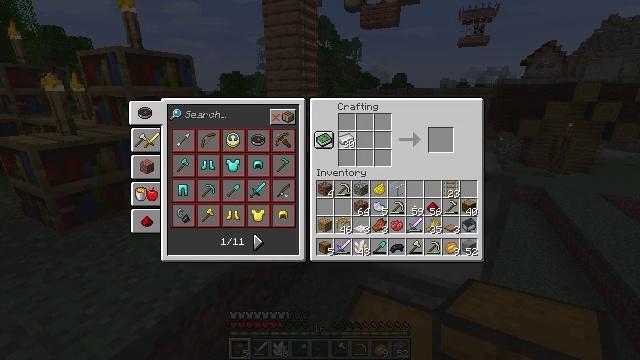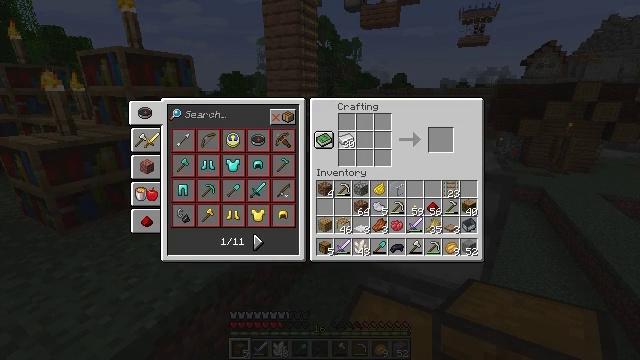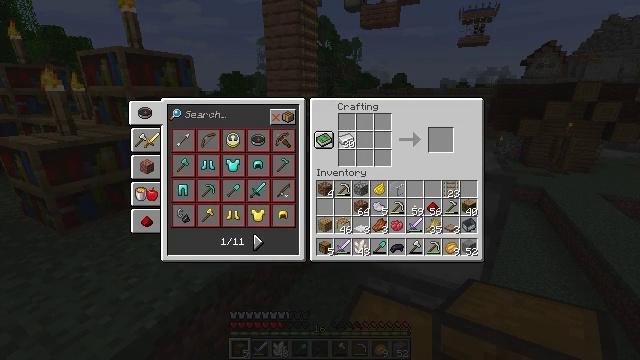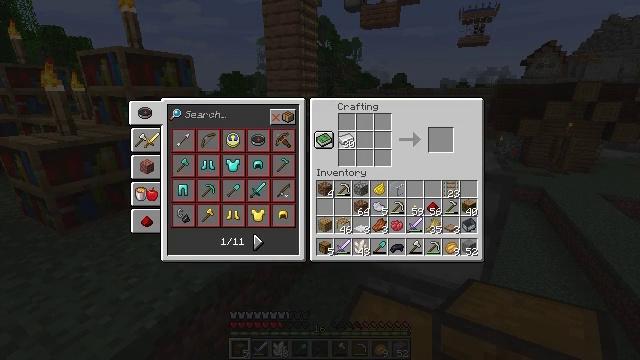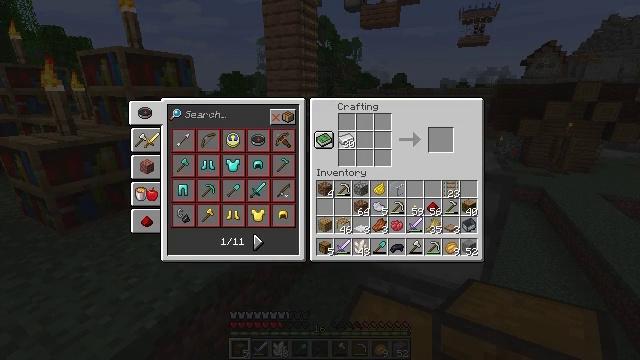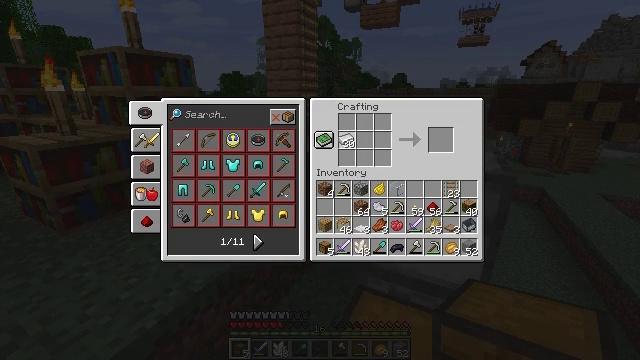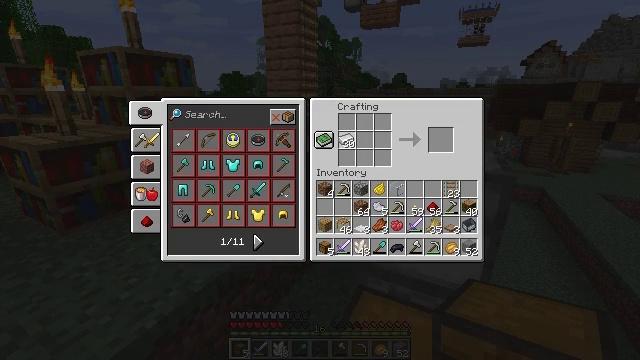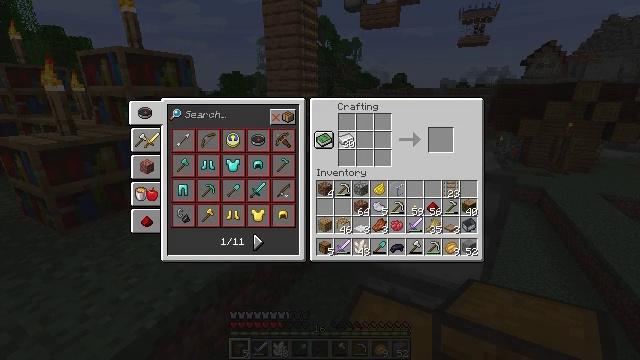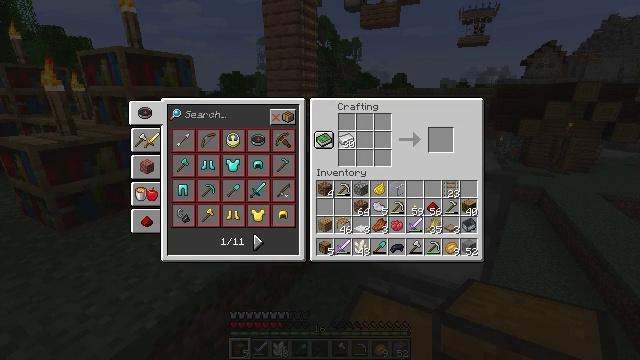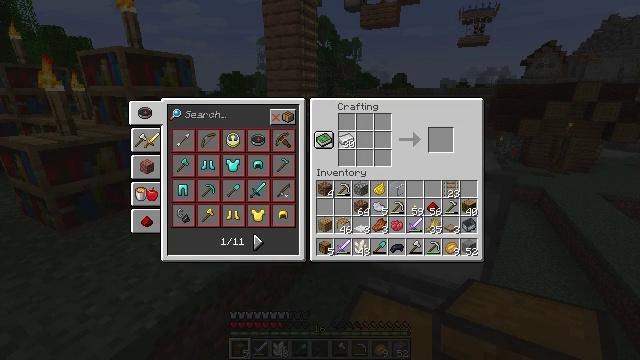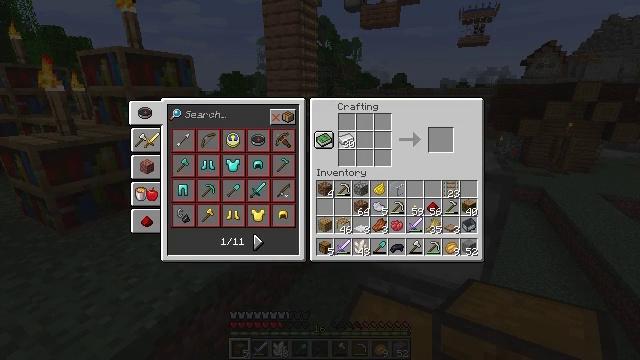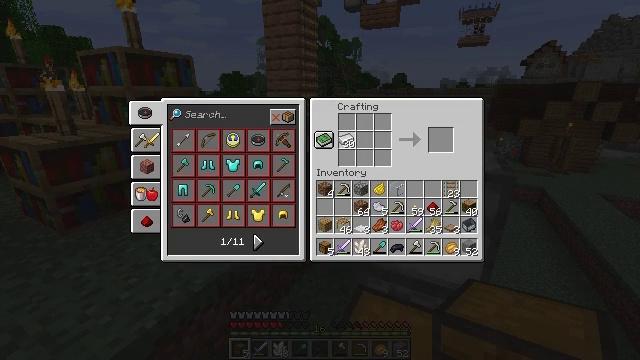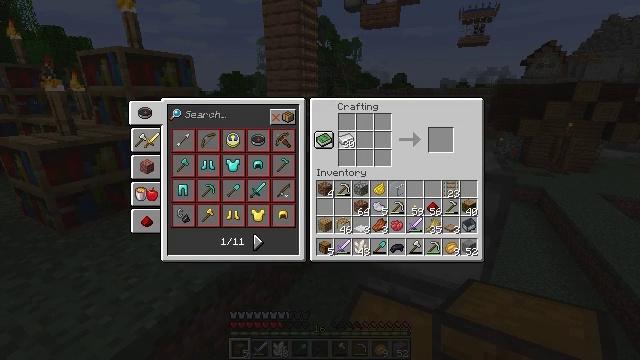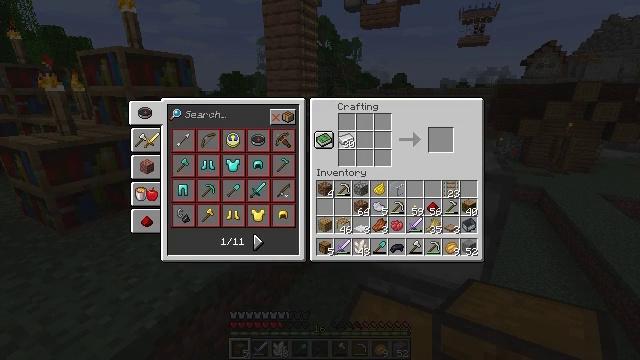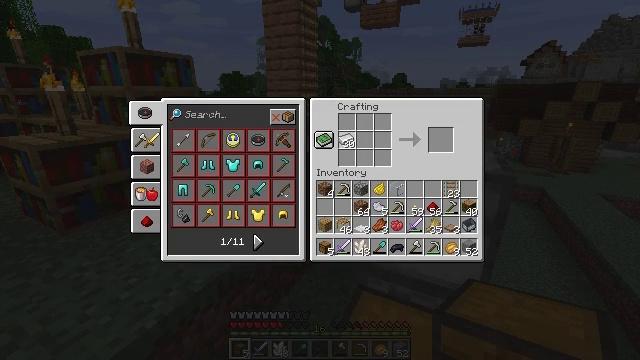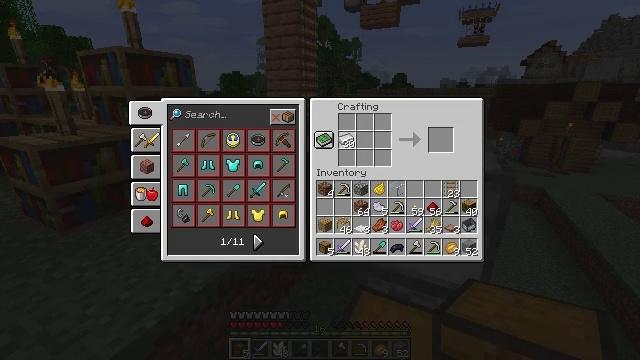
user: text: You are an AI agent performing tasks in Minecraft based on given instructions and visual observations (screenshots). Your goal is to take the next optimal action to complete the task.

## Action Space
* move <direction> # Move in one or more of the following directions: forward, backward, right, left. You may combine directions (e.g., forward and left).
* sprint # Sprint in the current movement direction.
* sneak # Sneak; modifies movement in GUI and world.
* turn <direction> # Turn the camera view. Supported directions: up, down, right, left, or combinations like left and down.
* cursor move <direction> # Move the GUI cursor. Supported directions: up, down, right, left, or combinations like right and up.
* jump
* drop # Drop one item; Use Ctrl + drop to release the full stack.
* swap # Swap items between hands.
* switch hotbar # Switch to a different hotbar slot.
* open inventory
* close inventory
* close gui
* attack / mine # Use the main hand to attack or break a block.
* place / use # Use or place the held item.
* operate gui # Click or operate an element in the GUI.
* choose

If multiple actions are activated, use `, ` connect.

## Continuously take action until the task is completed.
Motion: motion action
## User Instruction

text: Take 5 iron ingots and a chest to craft a hopper.
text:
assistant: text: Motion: no_op
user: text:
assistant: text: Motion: no_op
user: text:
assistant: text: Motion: no_op
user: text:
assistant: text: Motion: no_op
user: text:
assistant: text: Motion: no_op
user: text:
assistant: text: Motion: no_op
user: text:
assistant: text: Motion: no_op
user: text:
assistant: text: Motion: no_op
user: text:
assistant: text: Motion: no_op
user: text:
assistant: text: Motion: no_op
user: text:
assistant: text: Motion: no_op
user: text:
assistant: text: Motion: no_op
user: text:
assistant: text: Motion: no_op
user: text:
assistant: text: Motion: no_op
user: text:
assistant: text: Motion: no_op
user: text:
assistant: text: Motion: no_op
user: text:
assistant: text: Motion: no_op
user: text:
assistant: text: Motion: no_op
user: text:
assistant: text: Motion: no_op
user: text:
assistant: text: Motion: no_op
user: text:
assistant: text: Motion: no_op
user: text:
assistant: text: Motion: no_op
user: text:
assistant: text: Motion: no_op
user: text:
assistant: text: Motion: no_op
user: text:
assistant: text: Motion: no_op
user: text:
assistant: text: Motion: no_op
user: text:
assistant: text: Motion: no_op
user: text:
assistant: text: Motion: no_op
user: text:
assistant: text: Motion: no_op
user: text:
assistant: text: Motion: cursor move down